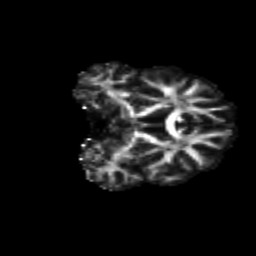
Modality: FA
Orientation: coronal
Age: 56
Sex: male
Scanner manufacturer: siemens
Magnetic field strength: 3 T
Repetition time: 4.71 s
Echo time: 0.0906 s